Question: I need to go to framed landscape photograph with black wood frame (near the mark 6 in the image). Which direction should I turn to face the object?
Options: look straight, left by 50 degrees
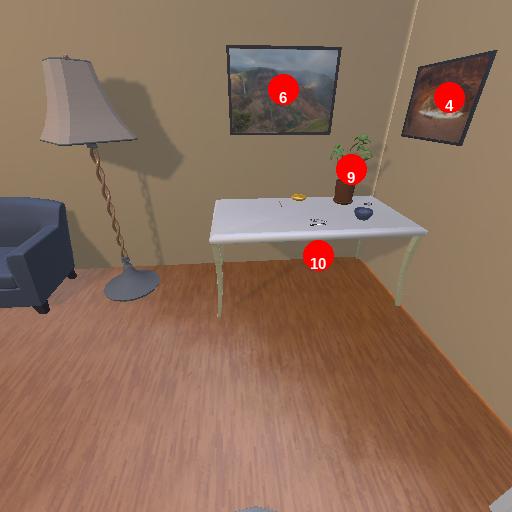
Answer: look straight